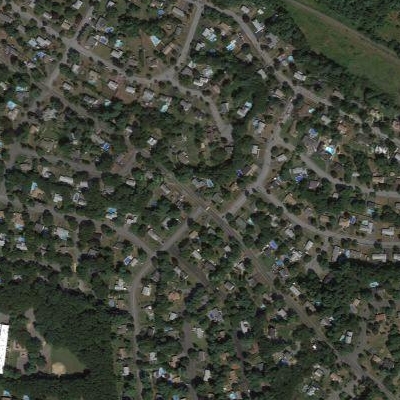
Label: fResident